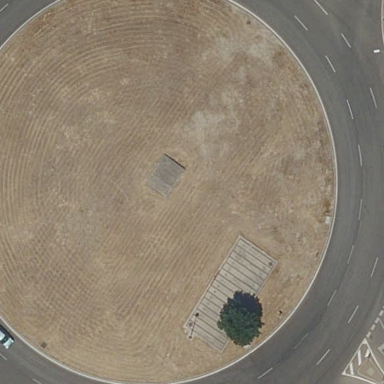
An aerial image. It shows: Roundabout on primary highway.